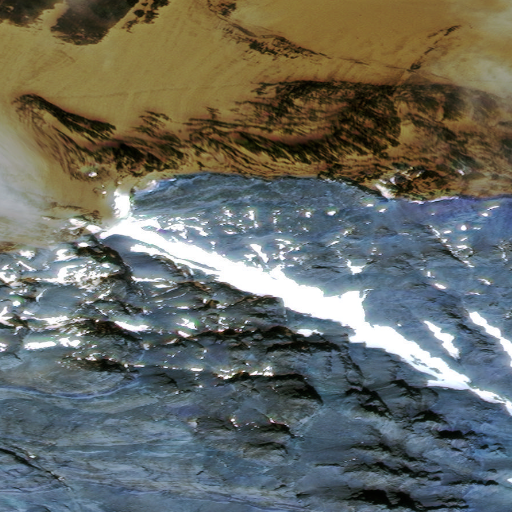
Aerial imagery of mountain in Alaska named Castle Mountain containing only unknown